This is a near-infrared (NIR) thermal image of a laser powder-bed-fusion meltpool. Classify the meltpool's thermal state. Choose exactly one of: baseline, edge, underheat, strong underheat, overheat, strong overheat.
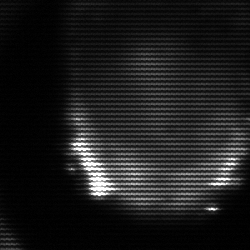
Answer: edge